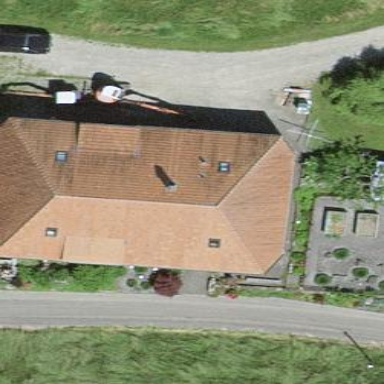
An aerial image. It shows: Farm building.